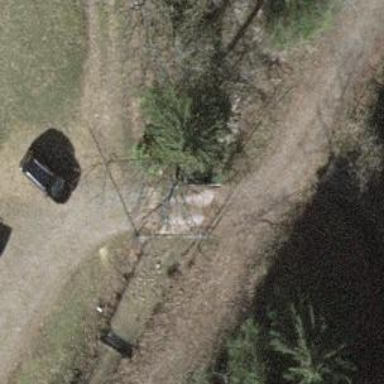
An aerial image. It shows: Culvert tunnel.